【题型】选择题　【知识点】立体几何　【难度】easy
如图，正方体的底面与正四面体的底面在同一平面 $\alpha$ 上，且 $AB \parallel CD$，正方体的六个面所在的平面与直线 $CE,EF$ 相交的平面个数分别记为 $m,n$，则 $m+n$ 的值为（ ）

\vspace{1em}
\noindent
A. 7 \quad B. 8 \quad C. 9 \quad D. 10
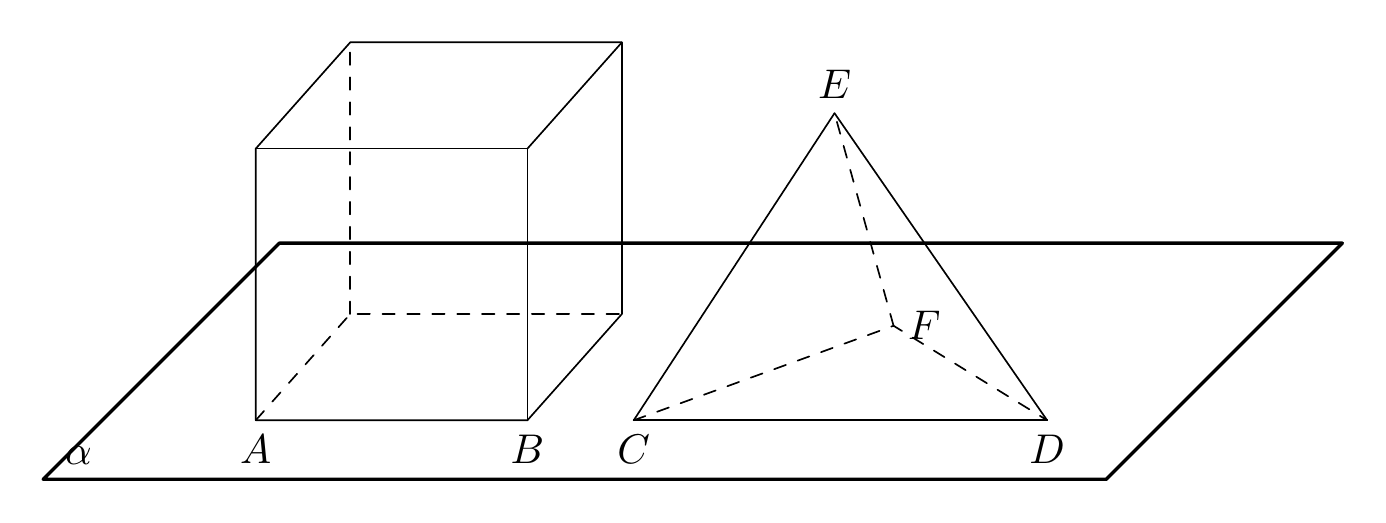
【解答】
【答案】D

\vspace{1em}
\noindent
【详解】由正四面体性质知 $CE$ 与正方体的六个面都不平行，因此 $m=6$，

而正四面体中 $EF$ 与 $CD$ 垂直（证明如下），此 $CD \parallel AB$，

因此 $EF$ 与正方体的左右两个面平行，不相交，但与另外四个面都相交，$n=4$，

所以 $m+n=10$，

故选：D。

\vspace{1em}
\noindent
下面证明 $EF \perp CD$：

取 $CD$ 中点 $G$，连接 $EG, FG$，因为 $EC=ED=FC=FD$，

所以 $EG \perp CD, FG \perp CD$，

又 $EG \cap FG = G$，$EG, FG \subset$ 平面 $EFG$，所以 $CD \perp$ 平面 $EFG$，

又因为 $EF \subset$ 平面 $EFG$，所以 $CD \perp EF$。

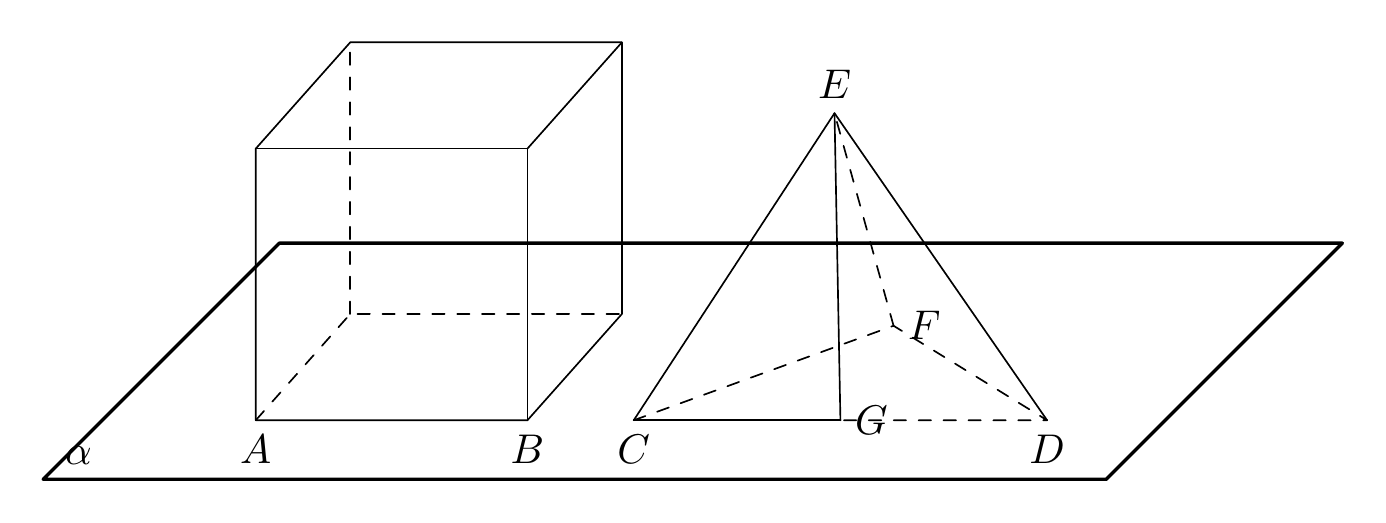